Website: lowes
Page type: customer-info-address
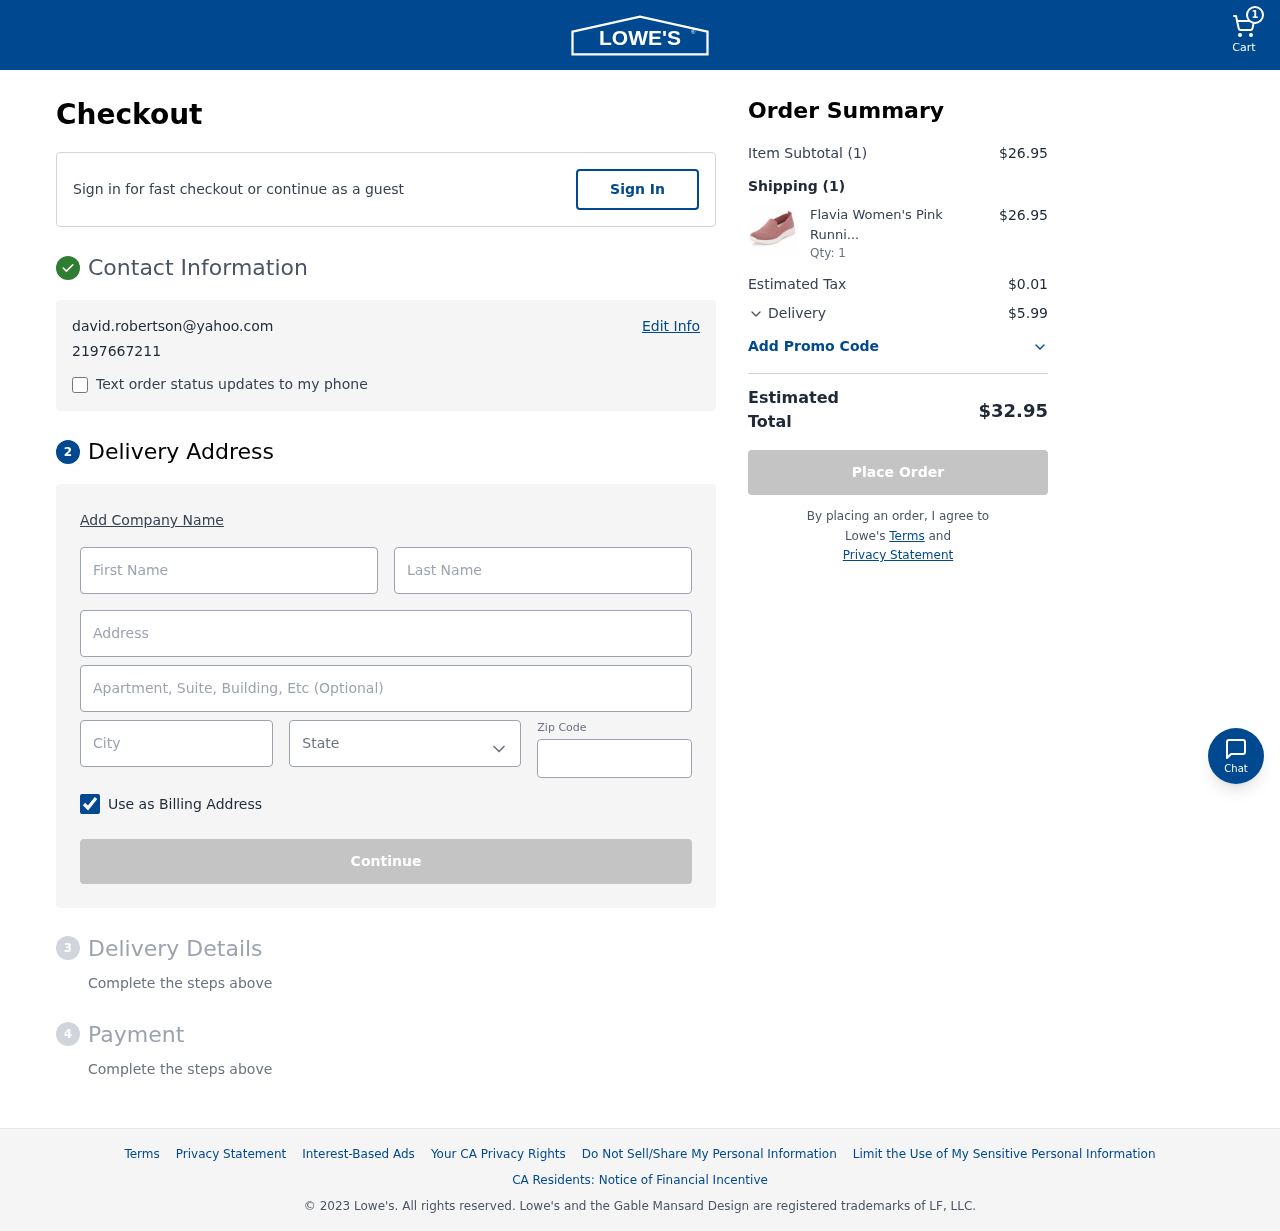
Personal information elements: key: PII_CITY
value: South Hollyberg
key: PII_EMAIL
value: david.robertson@yahoo.com
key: PII_FIRSTNAME
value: David
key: PII_LASTNAME
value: Robertson
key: PII_PHONE
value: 2197667211
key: PII_POSTCODE
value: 47213
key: PII_STATE
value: Alabama
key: PII_STREET
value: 6384 Stewart Centers
Product elements: key: PRODUCT1_NAME
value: Flavia Women's Pink Running Shoes-5 UK (37 EU) (6 US) (FKT/ST-1904/NVY)
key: PRODUCT1_QUANTITY
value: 1
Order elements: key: ORDER_NUM_ITEMS
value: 1
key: ORDER_SUBTOTAL
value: $26.95
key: ORDER_NUM_ITEMS2
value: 1
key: ORDER_SUBTOTAL2
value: $26.95
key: ORDER_TAX
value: $0.01
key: ORDER_SHIPPING_COST
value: $5.99
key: ORDER_TOTAL
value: $32.95